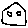
Label: house